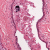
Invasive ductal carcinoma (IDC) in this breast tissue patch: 0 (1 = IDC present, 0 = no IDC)